Question: I have 3 tables: 'orders', 'discounts' and 'products' in the way that 'product' has many 'discounts' (discount times). 'Discount' has many 'orders'. in other words, it looks like: 'Product' > 'Discount' > 'Order'.
I want to get data from 3 tables as the raw mySQL query below:
'''
SELECT discounts.product_id, products.product_name,
sum(products.product_price - discounts.product_discount) as total_Amount,
count(orders.order_id) as total_Number
FROM products
inner join discounts on products.product_id = discounts.product_id
inner join orders on discounts.discount_id = orders.discount_id
group by discounts.product_id,products.product_name
'''
This is what I did:
'''
$this->Order->virtualFields['benefit']='SUM(Product.product_price - Discount.product_discount)';
$this->Order->virtualFields['number']='COUNT(Order.order_id)';
$products = $this->Order->find('all',array('contain'=>array('Discount'=>array('Product'))),
array( 'limit'=>20,
'fields'=>array('benefit','number'),
'group'=>array('Discount.product_id','Product.product_name')));
Debugger::dump($products);
$this->set('products',$products);
'''
But I got an error:
'''
Database Error
Error: SQLSTATE[42S22]: Column not found: 1054 Unknown column 'Product.product_price' in 'field list'
SQL Query: SELECT 'Order'.'order_id', 'Order'.'user_id'
'Order'.'order_date', 'Order'.'payment', 'Order'.'discount_id', 'Order'.'total',
(SUM('Product'.'product_price' - 'Discount'.'product_discount')) AS 'Order__benefit',
(COUNT('Order'.'order_id')) AS 'Order__number', 'Discount'.'discount_id',
'Discount'.'product_id', 'Discount'.'product_discount',
'Discount'.'start_time', 'Discount'.'end_time'
FROM 'project'.'orders' AS 'Order'
LEFT JOIN 'project'.'discounts' AS 'Discount'
ON ('Order'.'discount_id' = 'Discount'.'discount_id') WHERE 1 = 1
'''
It seems that containable didnt work as it didnt not contain products table in the query.
according to Dave's suggestion, I used JOIN:
'''
$this->Order->recursive=-1;
$this->Order->virtualFields['benefit']='SUM(Product.product_price - Discount.product_discount)';
$this->Order->virtualFields['number']='COUNT(Order.order_id)';
$option['joins'] = array(
array('table'=>'discounts',
'alias'=>'Discount',
'type'=>'INNER',
'conditions'=>array(
'Order.discount_id = Discount.discount_id',
)
),
array('table'=>'products',
'alias'=>'Product',
'type'=>'INNER',
'conditions'=>array(
'Discount.product_id = Product.product_id'
)
)
);
$products = $this->Order->find('all',$option,
array( 'limit'=>20,
'fields'=>array('Discount.product_id','Product.product_name'),
'group'=>array('Discount.product_id','Product.product_name')));
Debugger::dump($products);
$this->set('products',$products);
'''
However, what $products contains is only:
'''
array(
(int) 0 => array(
'Order' => array(
'order_id' => '23567636',
'user_id' => '1',
'order_date' => '2013-11-16 16:03:00',
'payment' => 'mc',
'discount_id' => '2',
'total' => '599',
'benefit' => '7212',
'number' => '19'
)
)
'''
)
but, what I want is:

How can I fix that? thanks in advance.
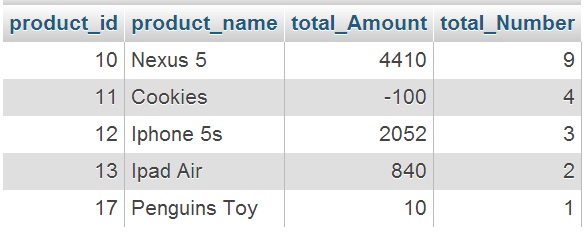
Answer: <URL>.
Containable does not join the queries into a single query, but for the most part , then combines the results for your viewing pleasure.
So - per your error, in the query that's being run on the 'orders' table, there IS no 'Product.product_price' field because those fields are available only in a completely separate query.
Try using <URL> instead.